Field crop: maize
Growth stage: 2
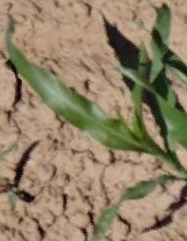
Species: maize